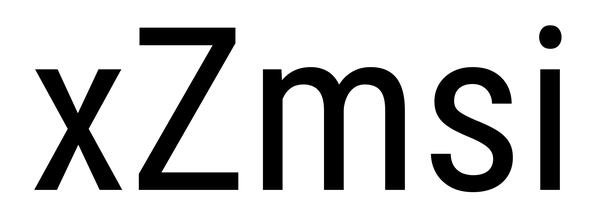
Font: Roboto_Condensed_Regular